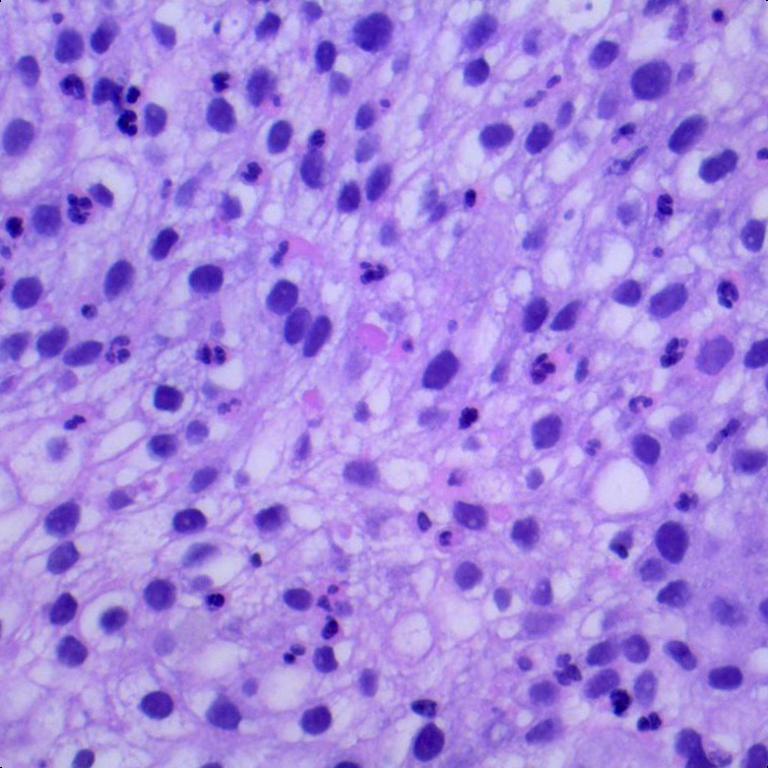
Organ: lung
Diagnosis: squamous carcinomas